Question: I have inserted a search bar by using my websites code injection points and now trying to re position it below my site tag line. Below in an screenshot of what I am trying to accomplish.
My website is www.jobspark.ca
'''
<script type="text/javascript"
src="//ajax.googleapis.com/ajax/libs/jquery/1/jquery.min.js"> </script>
<script type="text/javascript">
$(document).ready(function(){
$("#banner-area").prepend("<div id='banner-tagline'>Your British Columbia and Alberta Job Search</div>");
});
</script>
<div class="positionedSearch"></div>
'''

Current CSS for the search bar includes
'''
.positionedSearch {
width: 400px;
height: 45px;
}
'''
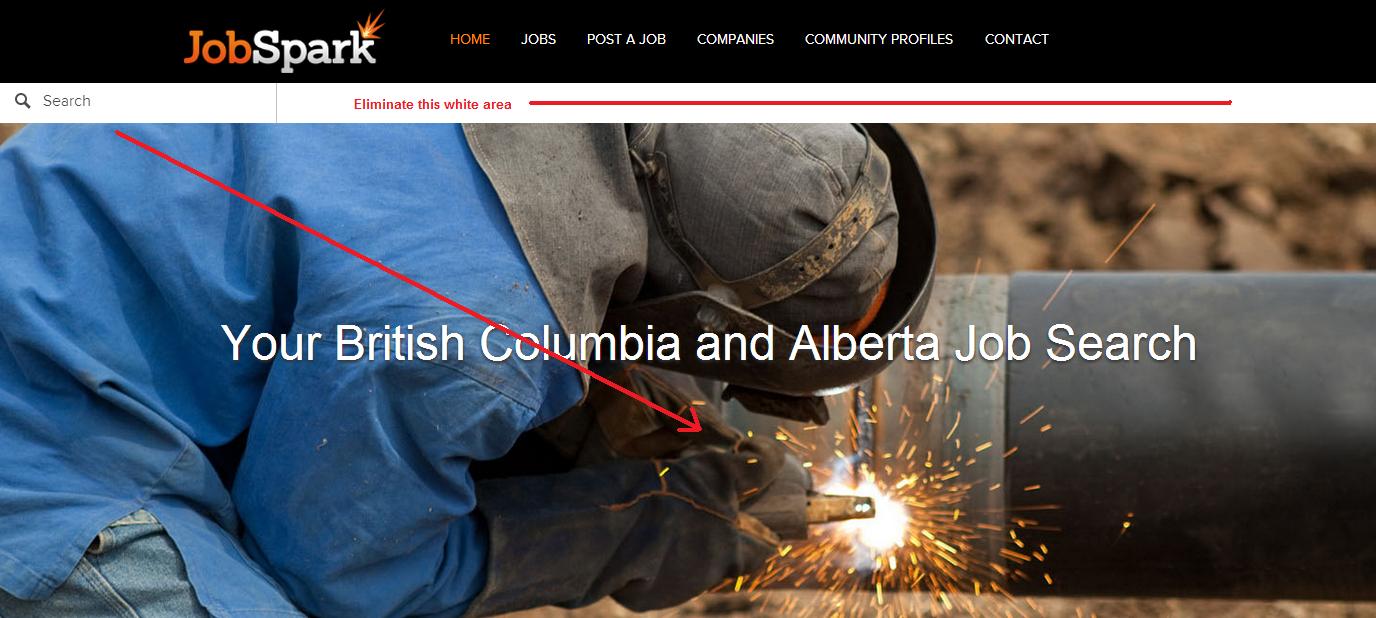
Answer: I suggest actually putting it in the HTML where you want it placed, as opposed to positioning it from another place...
You can use:
'''
.positionedSearch {
width: 400px;
height: 45px;
position: absolute;
z-index: 2;
left: 40%;
top: 330px;
}
'''
This only works for the full screen media query. Needs to be adjusted for the smaller screens.
Like I said, it would be much better just to place it in that relative area via the JS.. then you can avoid using absolute positioning.
Find this line in your CSS and modify it to this:
'''
.sqs-search-ui-button-wrapper {
background: rgba(255, 255, 255, 0.66);
max-width: 280px;
}
'''